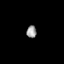
Tissue: prostate
Cell type: Fibroblasts
Senescence score: 0.7765
Nuclear area (px): 115
Mean DAPI intensity: 160.174